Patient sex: M
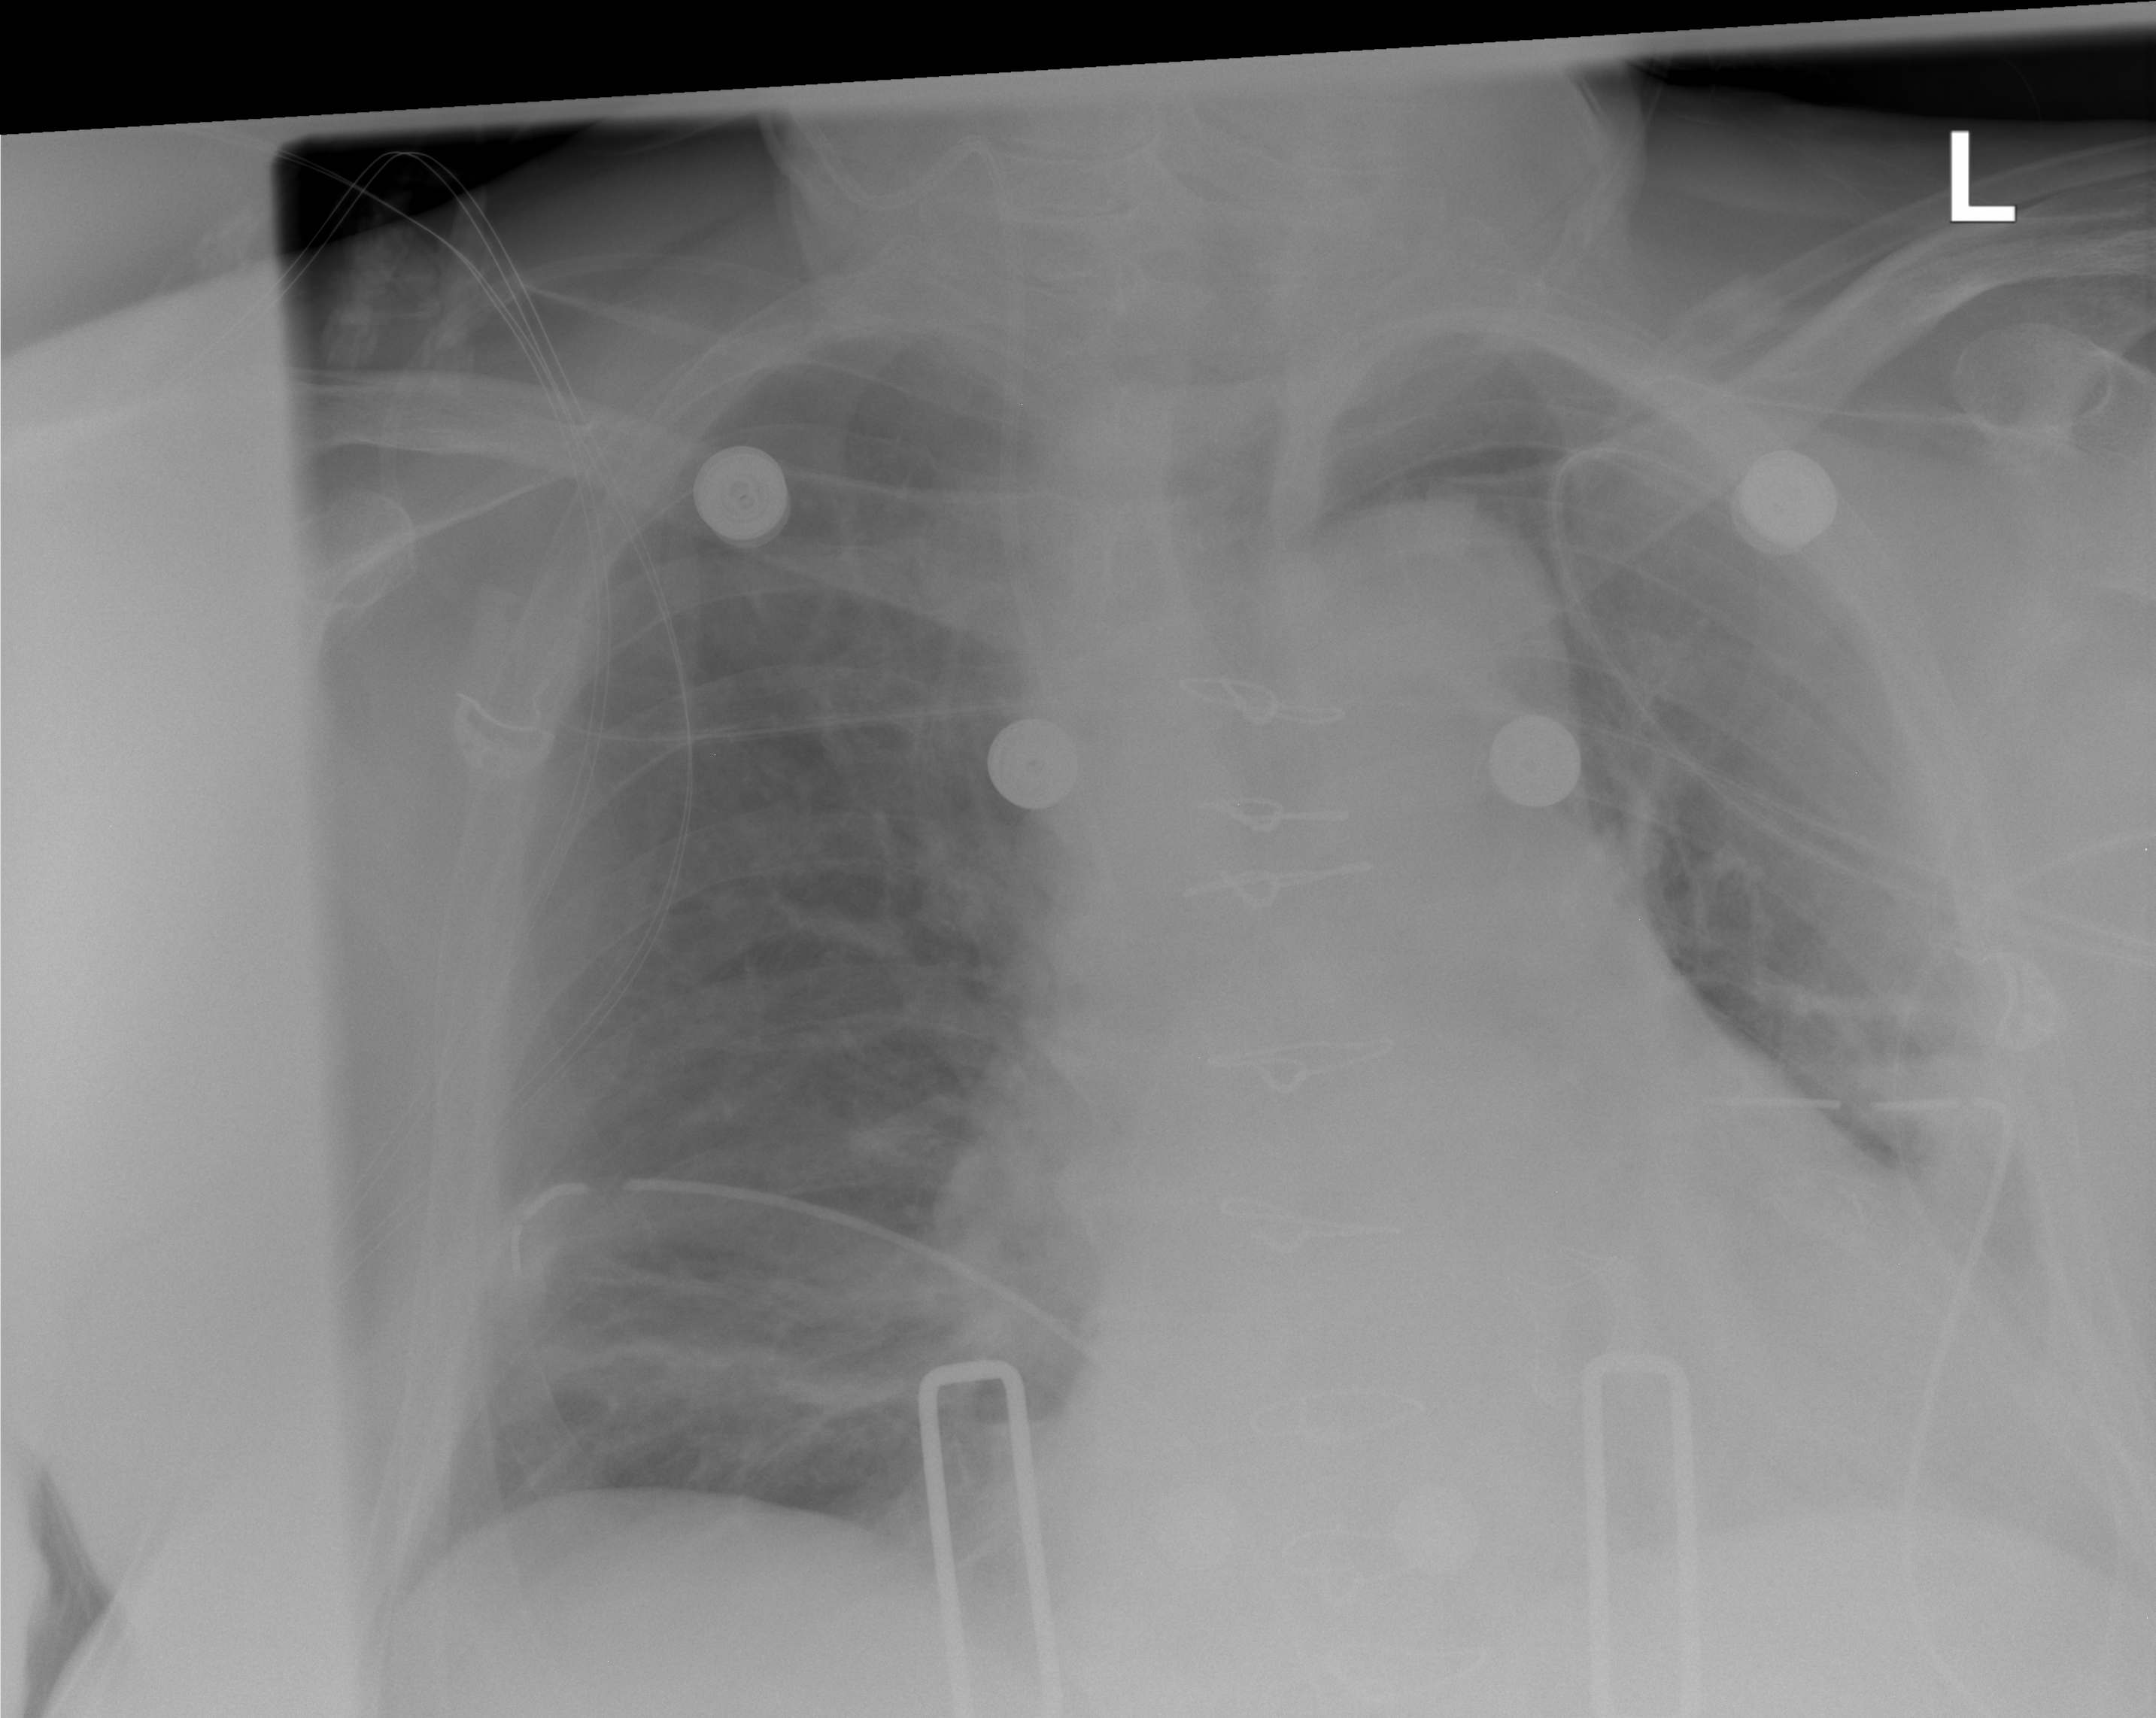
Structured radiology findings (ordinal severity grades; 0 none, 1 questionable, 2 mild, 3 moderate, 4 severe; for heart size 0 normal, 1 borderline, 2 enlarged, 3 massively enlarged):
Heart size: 2
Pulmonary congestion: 0
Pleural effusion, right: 0
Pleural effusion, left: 2
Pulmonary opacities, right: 0
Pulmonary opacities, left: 0
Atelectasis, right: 2
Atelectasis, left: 2